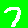
Digit: 7